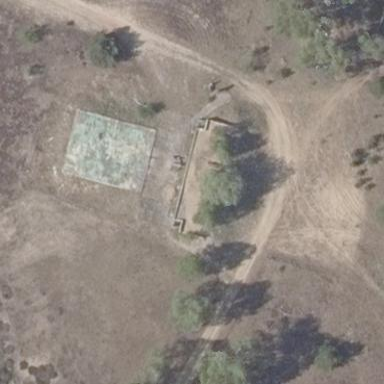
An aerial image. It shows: Military bunker for protection and defense.